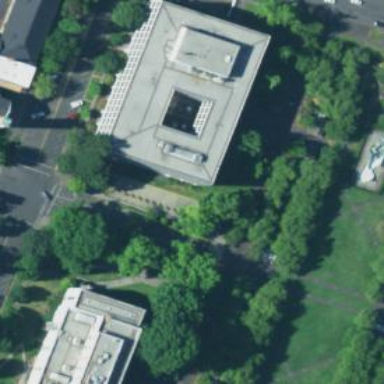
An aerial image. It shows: Government office.